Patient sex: M
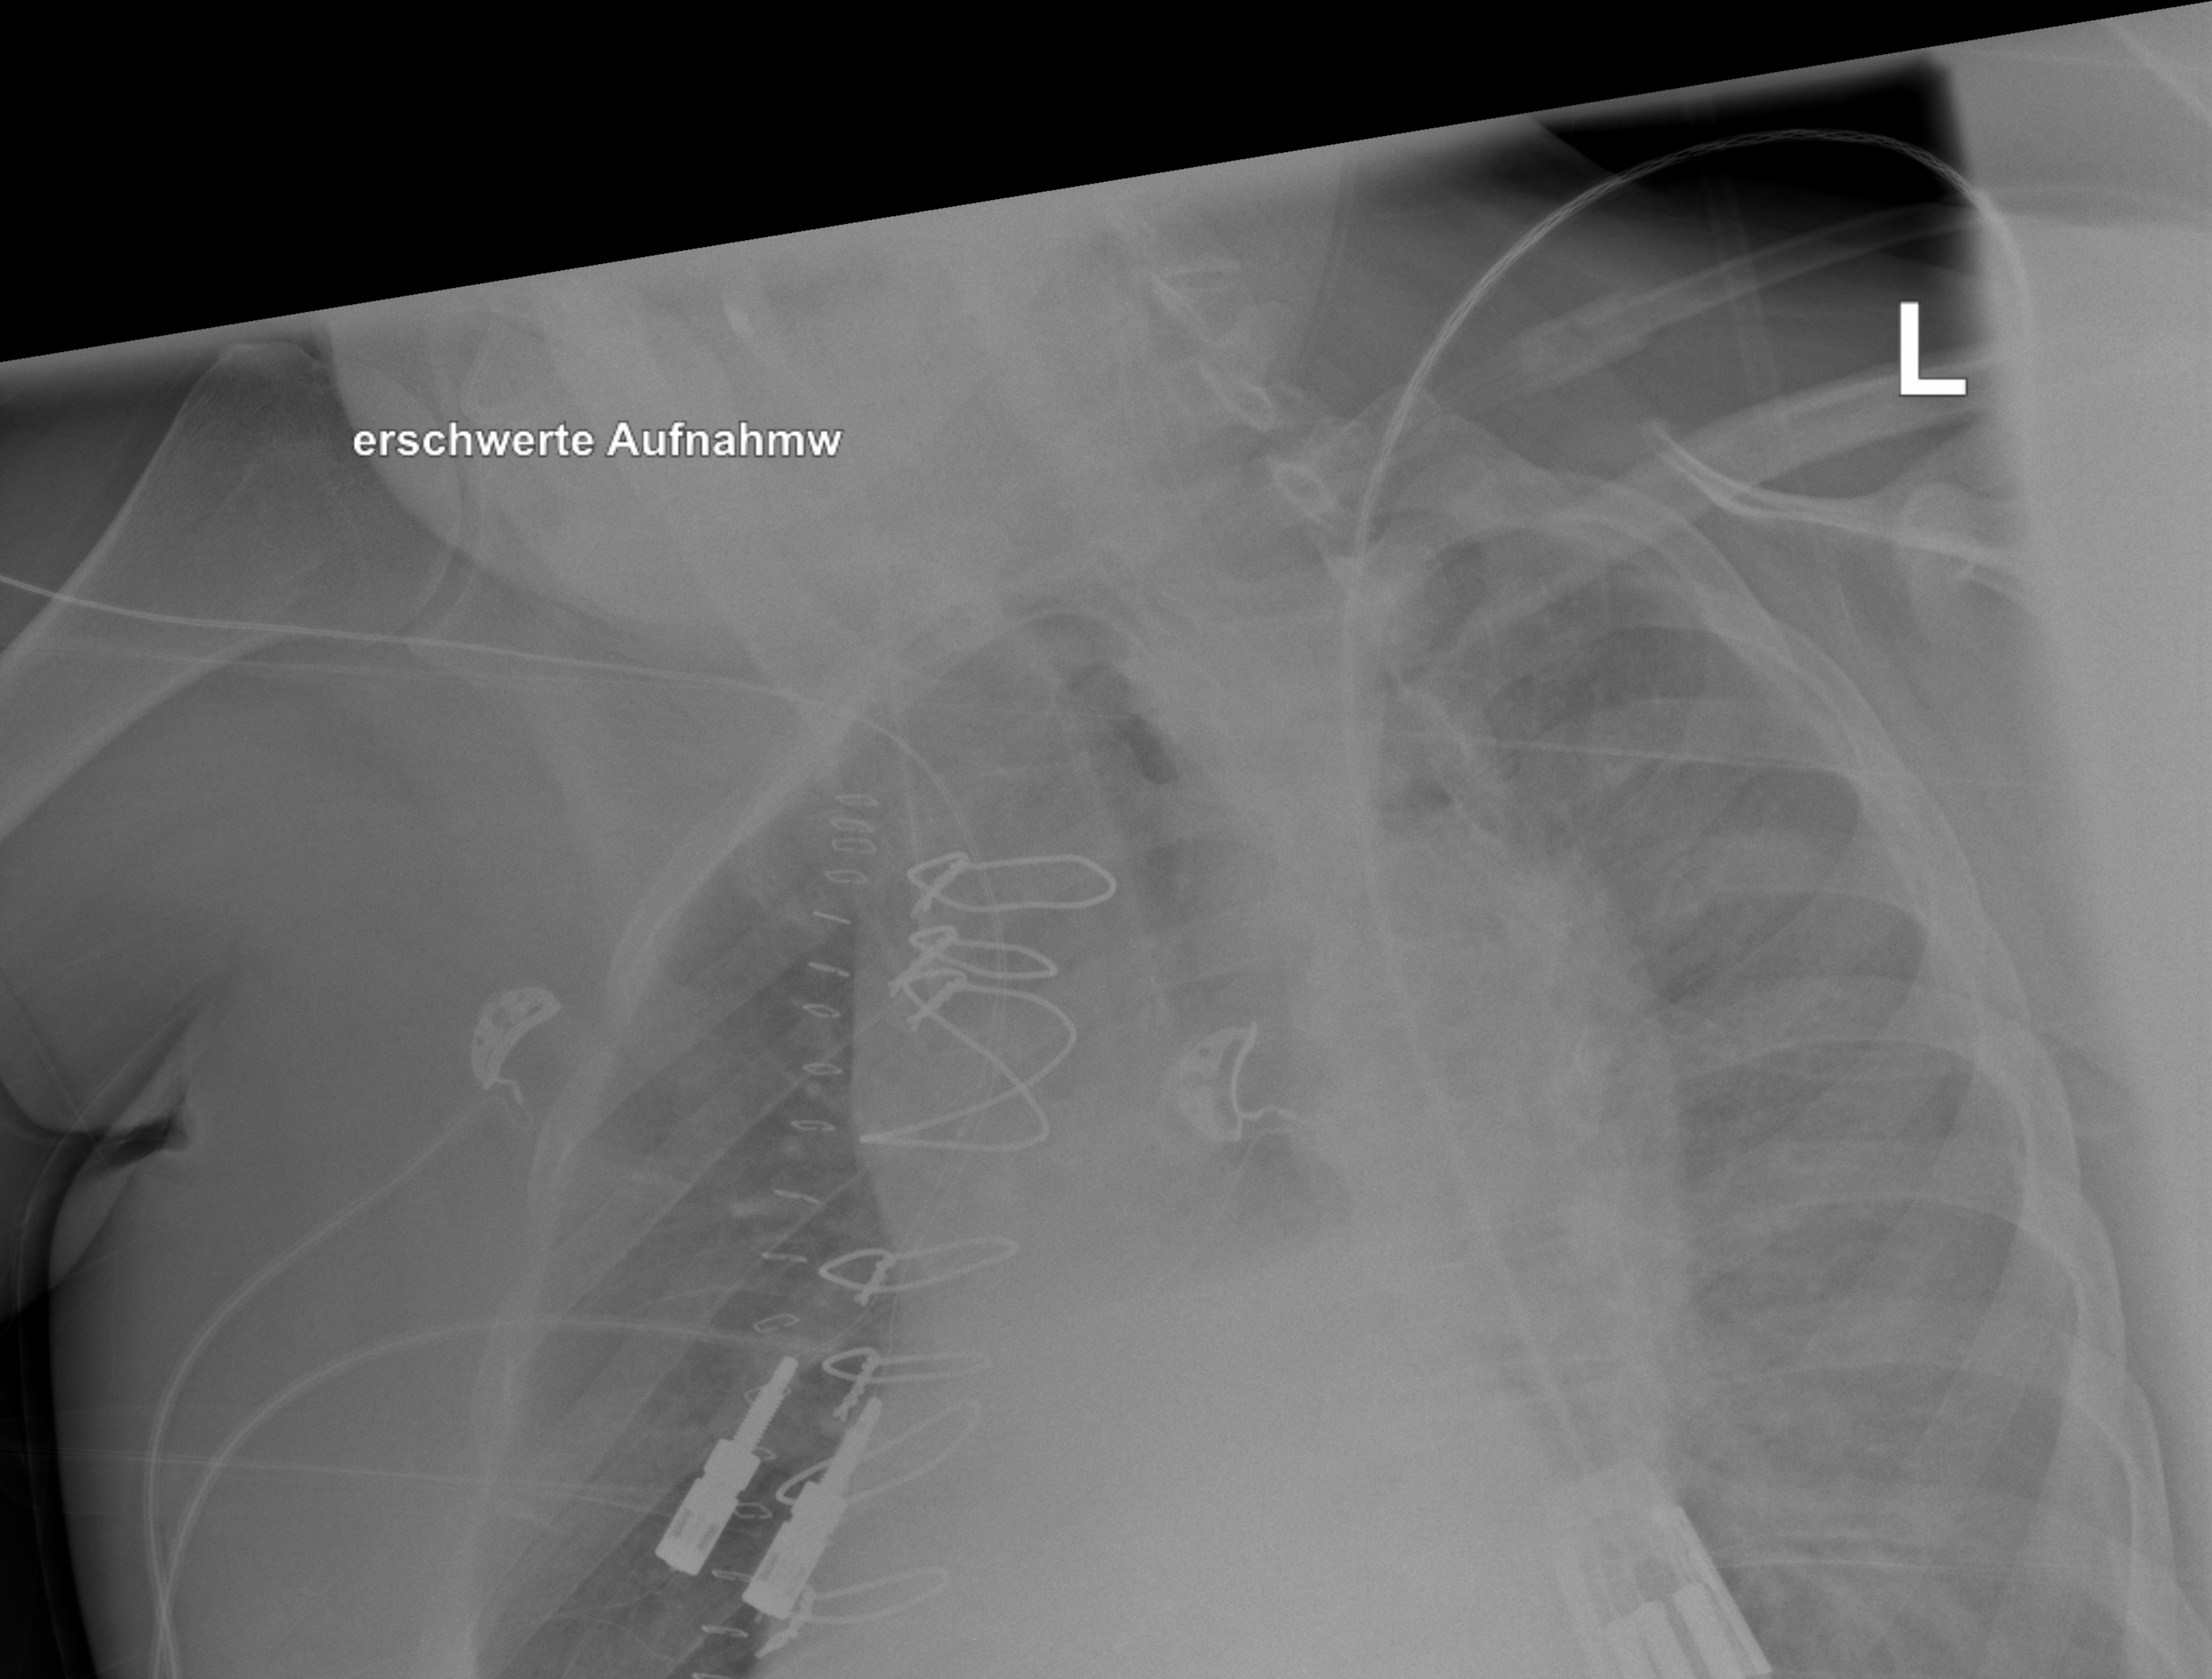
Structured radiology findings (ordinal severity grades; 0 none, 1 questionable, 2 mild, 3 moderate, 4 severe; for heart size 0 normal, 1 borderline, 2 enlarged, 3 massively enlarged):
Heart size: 2
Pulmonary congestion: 2
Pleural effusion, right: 0
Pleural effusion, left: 0
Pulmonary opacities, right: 2
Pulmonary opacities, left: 2
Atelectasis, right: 0
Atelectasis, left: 0